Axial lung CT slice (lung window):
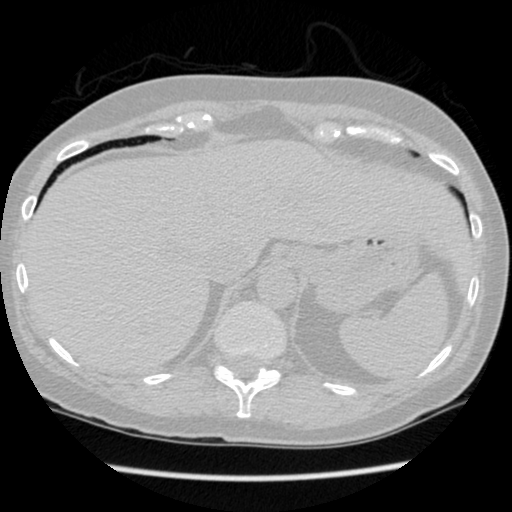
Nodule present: no